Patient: sex M, age 52
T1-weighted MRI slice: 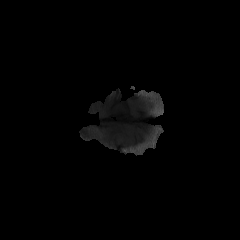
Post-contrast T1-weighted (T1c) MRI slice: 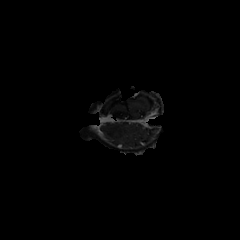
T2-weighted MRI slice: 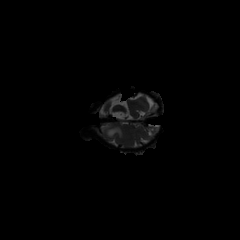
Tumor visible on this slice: yes
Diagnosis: Glioblastoma, IDH-wildtype
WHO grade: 4